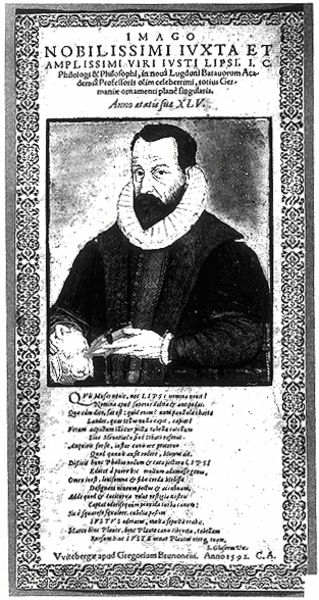
Titel: Bildnis des Justus Lipsius
Künstler: Gregor Bruno
Institution: (Seriendruck)
Schlagwörter: hand, kopf, mann, rubens, weiß, ausschnitt, finger, grau, nase, schwarz, stirn, hund, hochformat, muster, ornament, bart, augen, falten, gesicht, kragen, rahmen, schüssel, vollbart, bild, bildnis, halskrause, hände, portrait, porträt, gewand, haare, halbfigur, mantel, reich, augenbrauen, renaissance, schulter, umrandung, krug, adlig, schrift, rahmung, grafik, graphik, rand, spitz, ernst, ornamente, verzierung, lamm, buch, druck, schwarz-weiss, stich, titel, seite, text, krause, löwenkopf, spitzbart, halbfigurig, profan, gedicht, van dyck, löwe, urkunde, filigran, dichtung, handschrift, abbildung, bildhauer, latein, vasari, lateinisch, schrägansicht, hichformat, imago, edwardianisch, amplissimi, ipsi, iusti, iuxta, nobilissimi, viri, q, vmann, giorgio vasari, löwenekopf